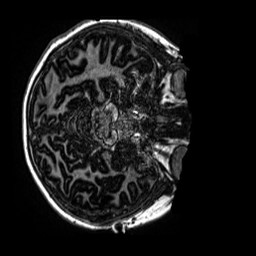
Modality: MP2RAGE
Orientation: axial
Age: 11
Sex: female
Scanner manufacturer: siemens
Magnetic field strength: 3 T
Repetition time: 4 s
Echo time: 0.00299 s